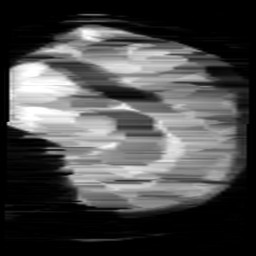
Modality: minIP
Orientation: sagittal
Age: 13
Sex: male
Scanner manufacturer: siemens
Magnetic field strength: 3 T
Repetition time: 0.027 s
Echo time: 0.02 s